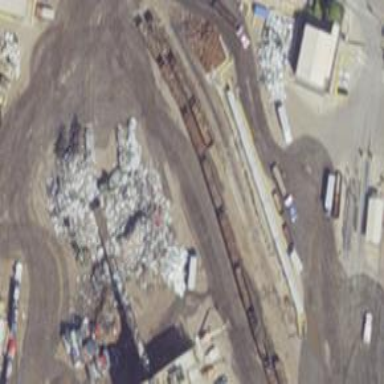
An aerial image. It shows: Rail spur service.